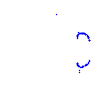
Particle: proton